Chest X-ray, PA view. Patient: 49 years old, sex M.
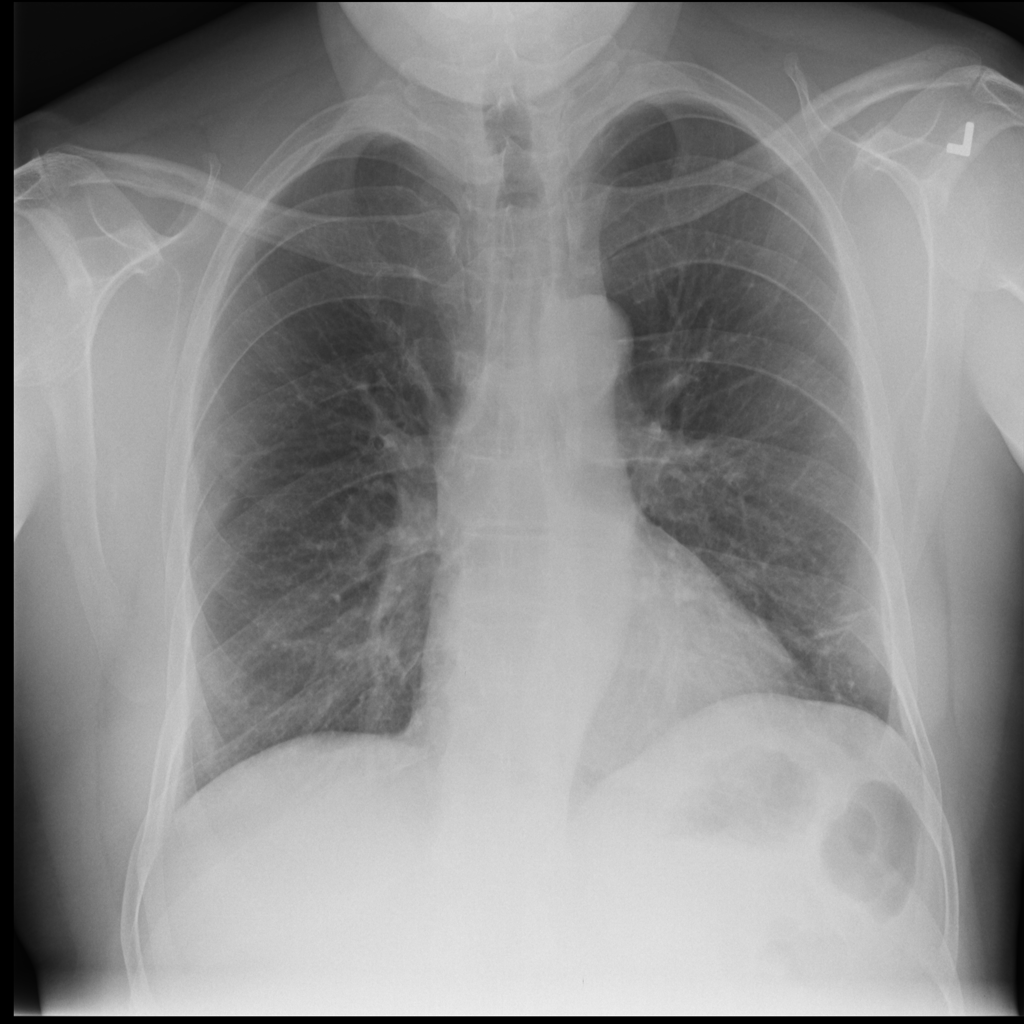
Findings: Atelectasis